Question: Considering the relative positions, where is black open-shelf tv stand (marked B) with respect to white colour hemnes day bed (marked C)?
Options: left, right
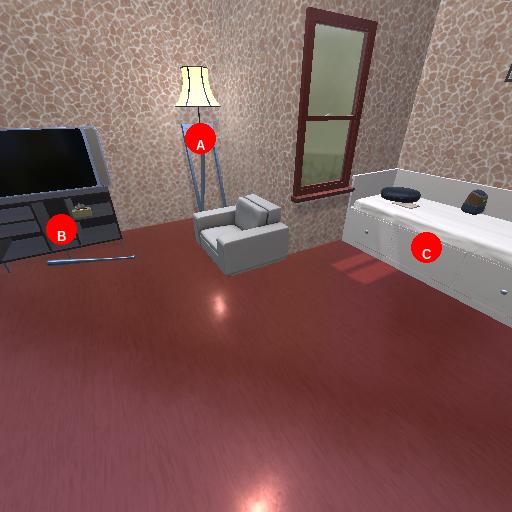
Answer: left